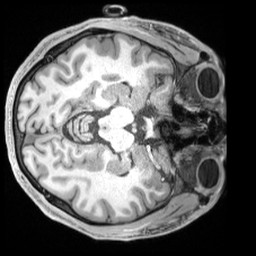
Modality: T1w
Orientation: axial
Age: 25
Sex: male
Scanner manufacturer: siemens
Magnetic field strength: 3 T
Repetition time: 2.4 s
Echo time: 0.00226 s